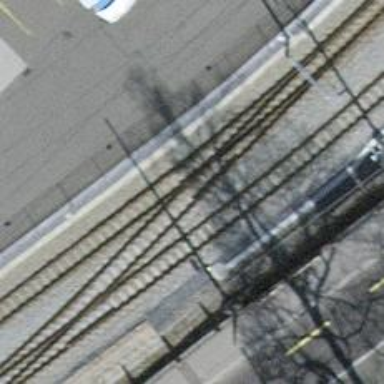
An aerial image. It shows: Narrow gauge railway siding with one track. The railway line is electrified with contact line.